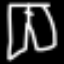
Label: pants